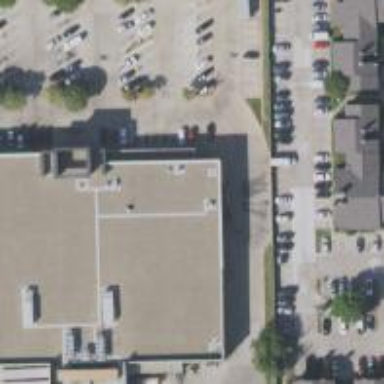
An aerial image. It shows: Pharmacy providing healthcare services.